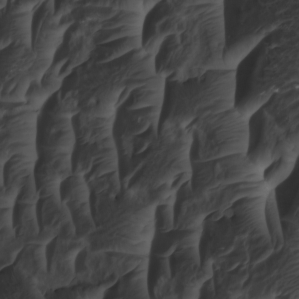
Label: non_frost